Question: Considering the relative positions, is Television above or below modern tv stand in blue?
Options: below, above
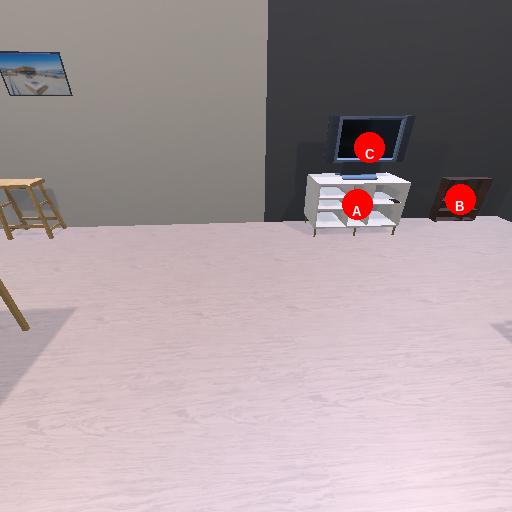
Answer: below